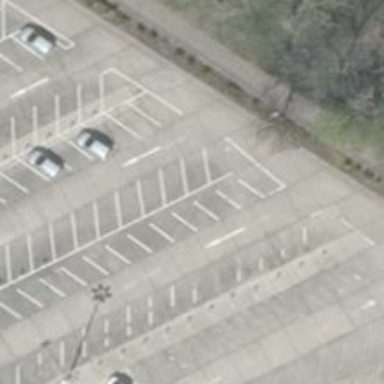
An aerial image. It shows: Road serving as parking aisle.